Field crop: tomato
Growth stage: 1
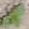
Species: solanum